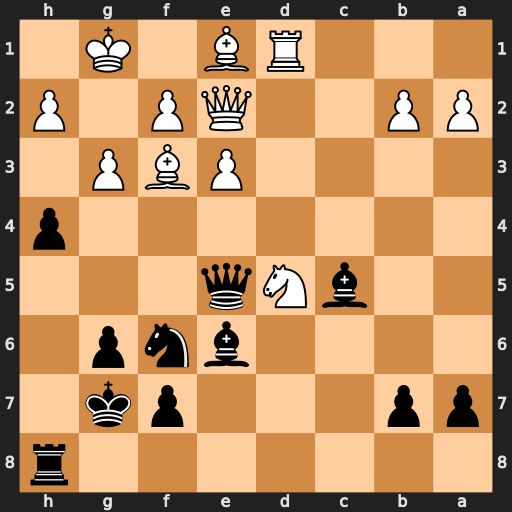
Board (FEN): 7r/pp3pk1/4bnp1/2bNq3/7p/4PBP1/PP2QP1P/3RB1K1
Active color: b
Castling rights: -
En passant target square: -
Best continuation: Bxd5 Bc3 Bxf3